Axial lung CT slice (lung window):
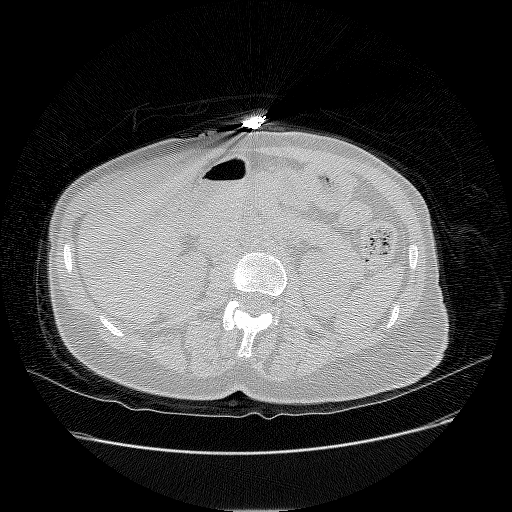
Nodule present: no